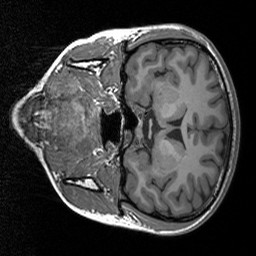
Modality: T1w
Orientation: coronal
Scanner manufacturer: siemens
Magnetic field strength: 3 T
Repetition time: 1.76 s
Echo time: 0.0022 s